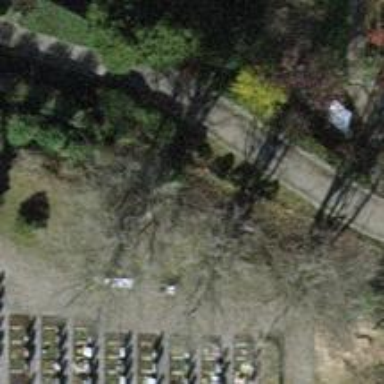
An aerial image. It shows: Paved footway.